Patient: sex M, age 79
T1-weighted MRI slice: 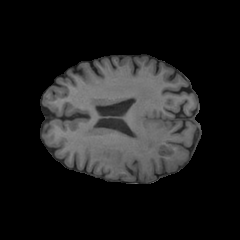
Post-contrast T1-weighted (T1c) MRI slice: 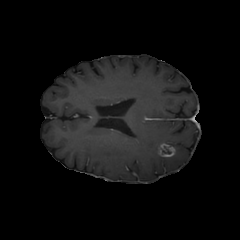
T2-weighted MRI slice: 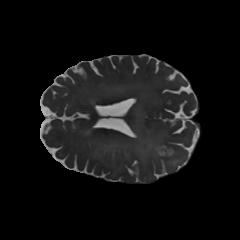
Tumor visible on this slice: yes
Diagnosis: Glioblastoma, IDH-wildtype
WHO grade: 4